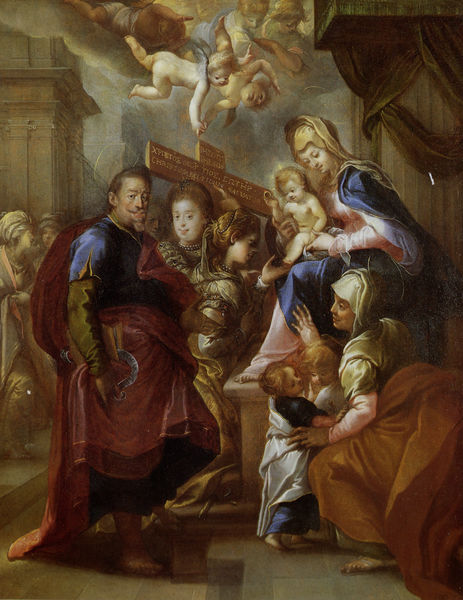
Titel: Die mystische Vermählung der hl. Katharina
Künstler: Matthäus Gundelach
Standort: Wien
Institution: Kunsthistorisches Museum
Schlagwörter: blau, felsen, flügel, gemälde, gott, hand, himmel, körper, mann, nackt, rubens, schatten, umhang, weiß, wolken, frauen, gelb, grün, menschen, mädchen, ocker, sitzen, braun, brust, busen, frau, frisur, frisuren, grau, haar, hell, hintergrund, kleid, kleider, licht, marmor, mund, männer, nase, orange, pastell, pfeiler, raum, schmuck, schwarz, stirn, szene, säule, säulen, zimmer, blick, rot, schleier, tuch, wolke, leute, malerei, menge, alt, bart, gesichter, wand, architektur, augen, barock, johannes, kleidung, mensch, rahmen, sockel, stein, steine, bild, bildnis, hals, hände, innenraum, niederlande, portrait, porträt, vorhang, kirche, boden, auge, gewand, gold, haare, mantel, sitzend, stoff, stoffe, tücher, eltern, familie, gewänder, kind, mutter, personen, vater, person, gotik, kinn, locke, locken, rosa, schultern, kinder, engel, engelchen, putte, putto, beine, bein, brüste, füße, schrift, wangen, liebe, fußboden, jungen, fels, mauer, farbe, baby, grisaille, saal, figuren, fliessen, treppe, könig, thron, vorhänge, kopftuch, inschrift, stufe, stufen, junge, wange, zehen, unscharf, wände, barfuss, glaube, kreuz, religion, palast, amme, schweben, fliesen, soldat, rennen, fliese, beten, kleinkind, zuneigung, besuch, schoss, heiligenschein, nimbus, christus, jesus, mauern, hilfe, heben, knieend, erhoben, pastor, romanik, segen, kruzifix, kanneluren, tempel, elisabeth, heilige, monarch, würdemotiv, amor, heilig, putten, maria, madonna, anbetung, mutter gottes, klassik, turban, putti, aufnahme, christentum, altarbild, josef, schutz, mamor, pater, mütter, glücklich, grüßen, heilige familie, jesuskind, emälde, johannes der täufer, grlb, stifter, katharina, segensgestus, katholisch, wunder, gemäde, passion, schos, amorette, nimben, christuskind, sacra conversatione, innschrift, segnend, elb, liebesengel, arock, gisims, #säule